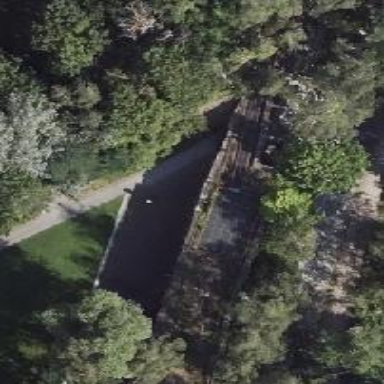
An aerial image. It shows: Footway road on disused railway bridge.